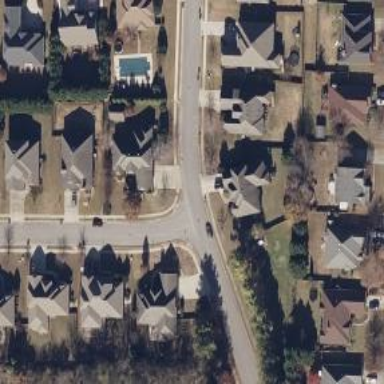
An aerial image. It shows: Residential road with asphalt surface.